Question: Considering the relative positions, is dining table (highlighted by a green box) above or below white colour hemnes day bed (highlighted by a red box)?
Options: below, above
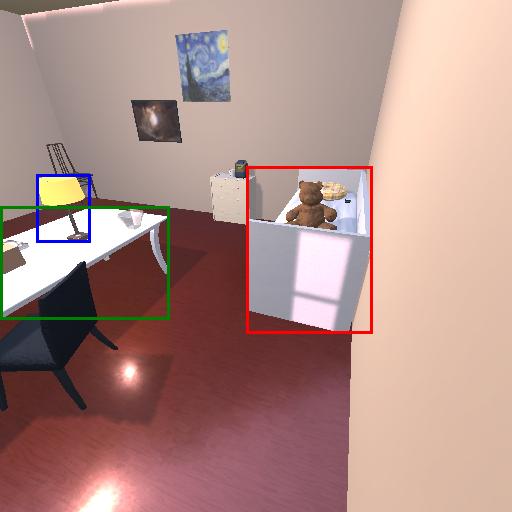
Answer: below